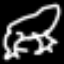
Label: frog